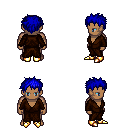
a pixel art fantasy rpg character, male body template, human, dark skin, brown robe, white pants, blue bedhead hairstyle, gold boots, four views (front, back, left, right), 2x2 character sprite sheet, small pixel art, hard edges, no anti-aliasing